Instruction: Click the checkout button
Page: cart
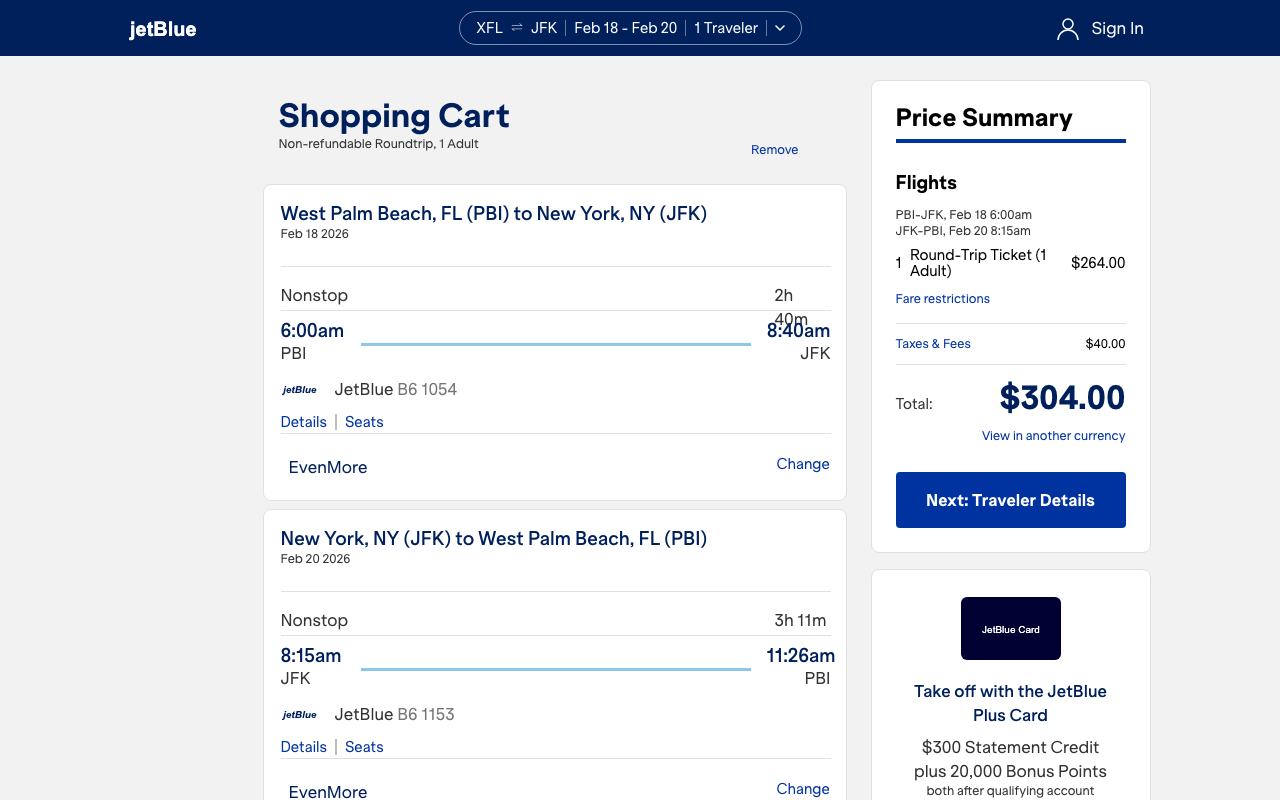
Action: click